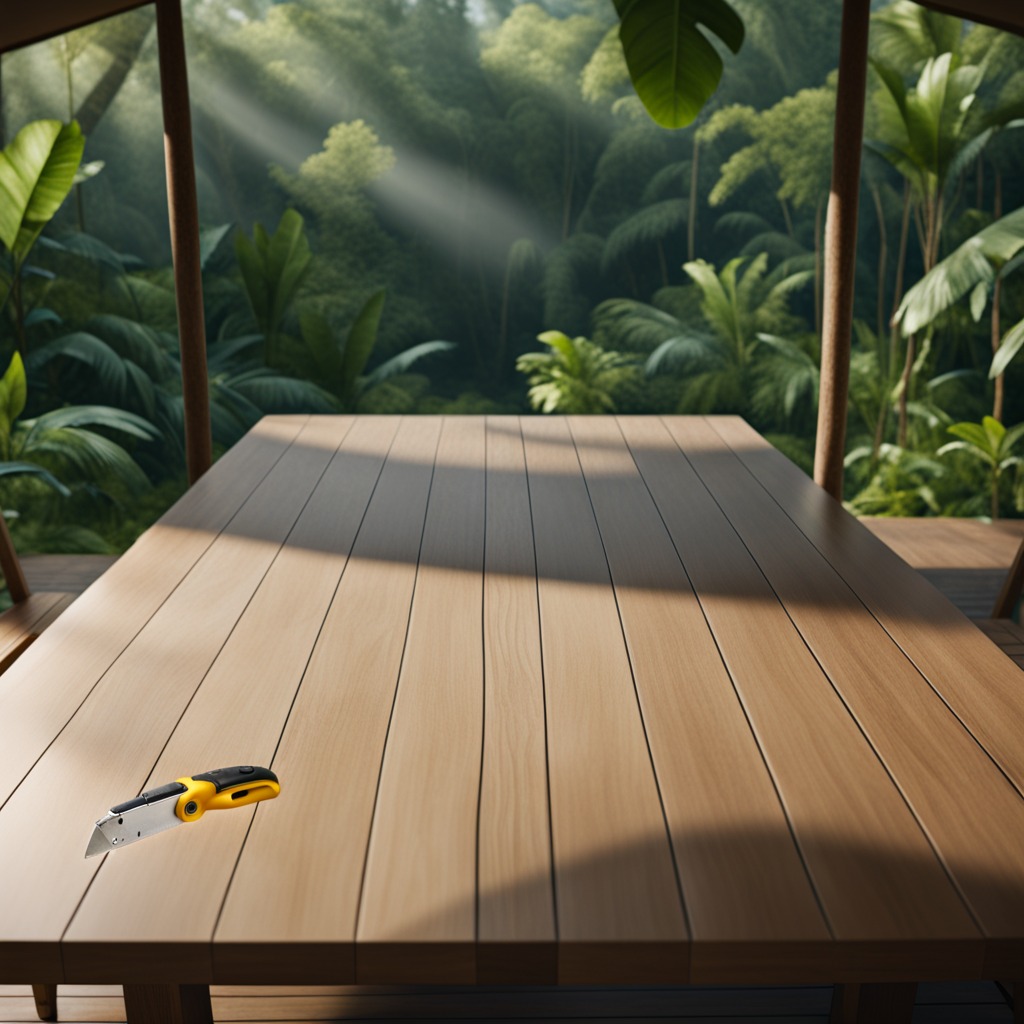
A utility knife is lying on a wooden table inside a jungle field workshop tent humid ambient light worn but